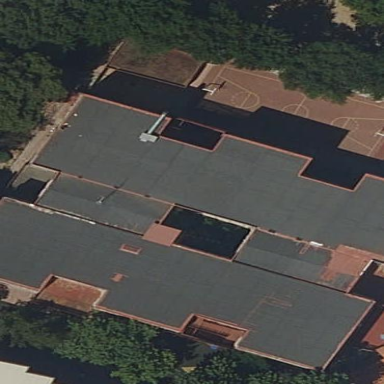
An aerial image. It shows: School building.